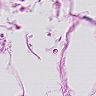
Metastatic tissue present: no